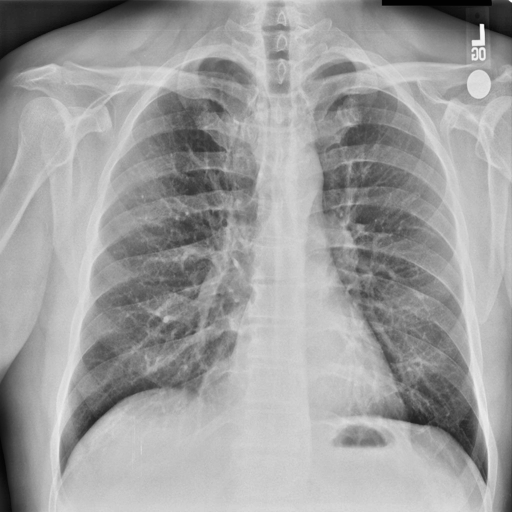
Finding: NORMAL